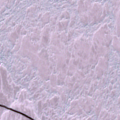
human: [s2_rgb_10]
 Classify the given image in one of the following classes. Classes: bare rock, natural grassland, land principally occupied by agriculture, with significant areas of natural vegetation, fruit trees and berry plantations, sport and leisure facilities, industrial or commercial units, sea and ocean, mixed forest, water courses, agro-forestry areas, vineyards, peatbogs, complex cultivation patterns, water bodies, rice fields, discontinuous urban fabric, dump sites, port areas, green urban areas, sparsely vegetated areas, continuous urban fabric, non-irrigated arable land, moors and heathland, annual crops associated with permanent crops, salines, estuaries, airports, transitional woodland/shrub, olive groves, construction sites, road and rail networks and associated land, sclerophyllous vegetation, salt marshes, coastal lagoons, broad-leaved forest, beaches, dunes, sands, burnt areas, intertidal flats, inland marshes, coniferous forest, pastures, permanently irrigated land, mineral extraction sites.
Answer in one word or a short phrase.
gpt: sea and ocean